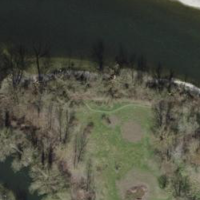
EUNIS habitat code: 25
Species observed at this site:
Pseudochorthippus parallelus